Question: Given a '.pdf' file (produced by 'Inkscape' with the 'LaTeX' option, but I am more focused on the '.pdf'), is there a way to add programmatically a background (ideally, the background would be a rounded rectangle) to it? I am thinking typically of a 'python' script or a 'C'(or 'objective-C') library.
Typically:

I guess I should be easier to act directly (maybe via the command line) within 'Inkscape', but I am looking for a solution on the '.pdf'
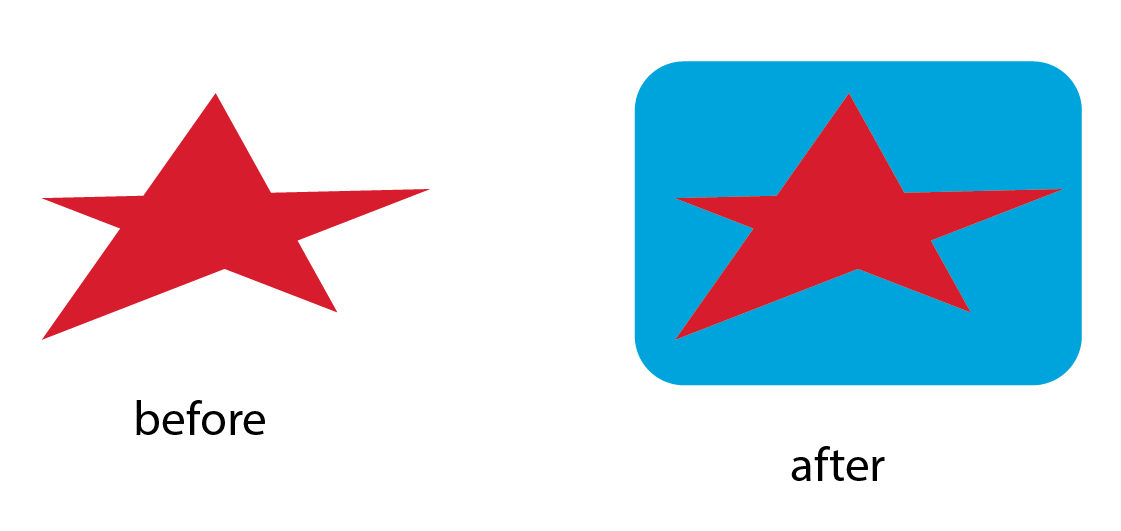
Answer: If your background is also a PDF, you can use <URL>:
cpdf -stamp-under stamp.pdf input.pdf -o out.pdf